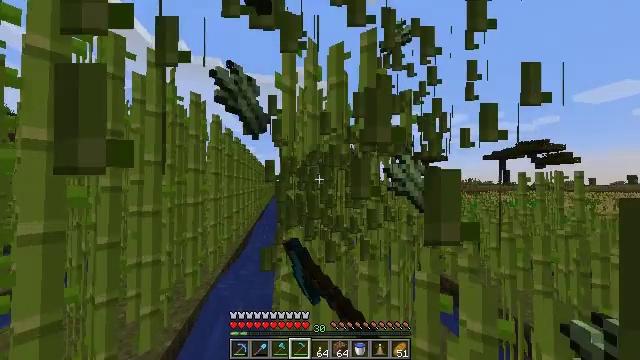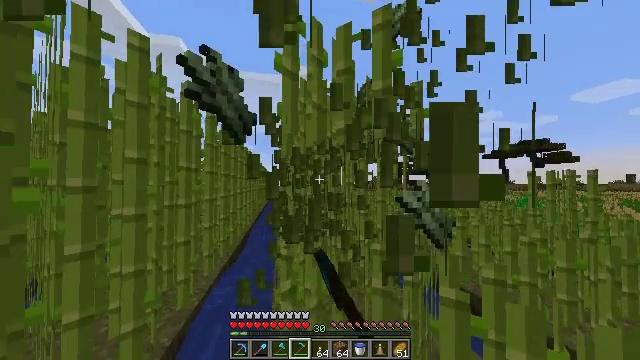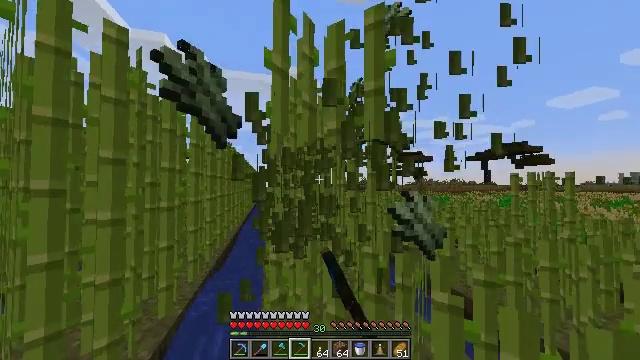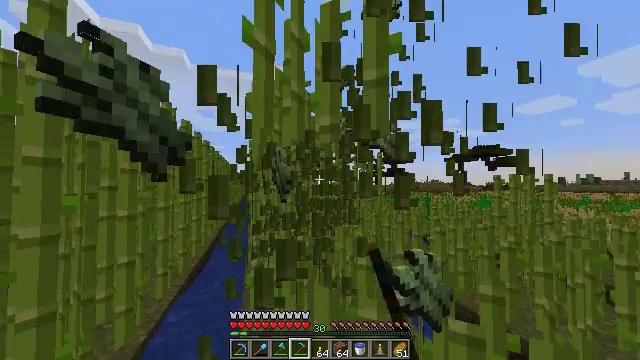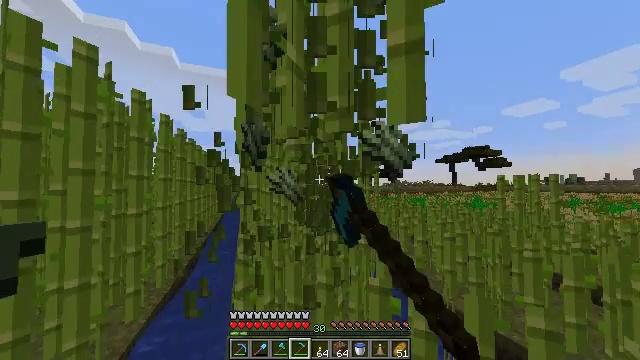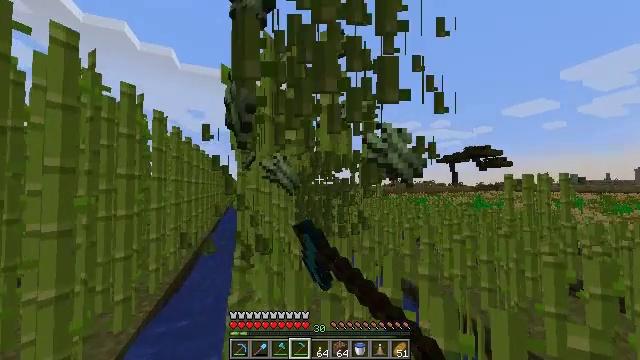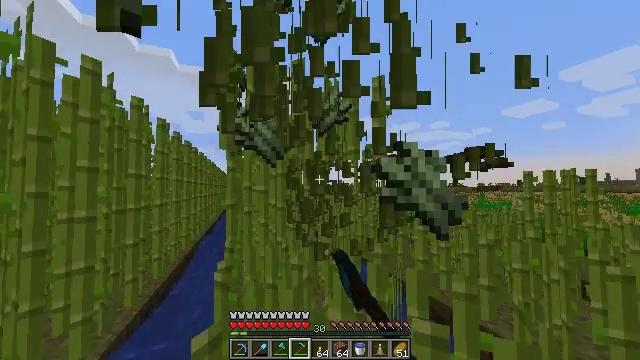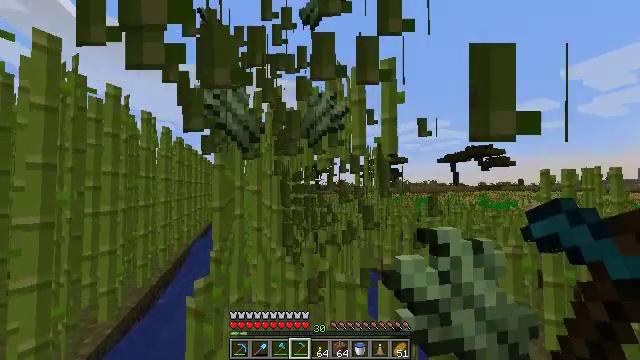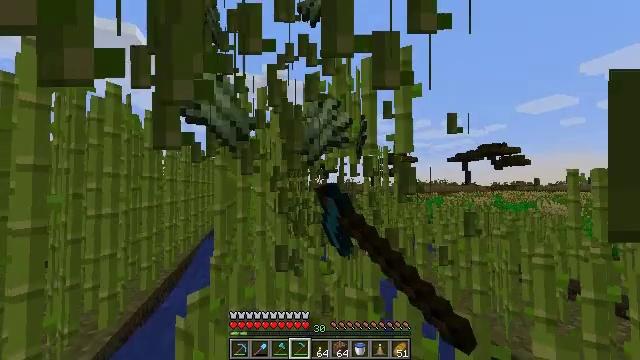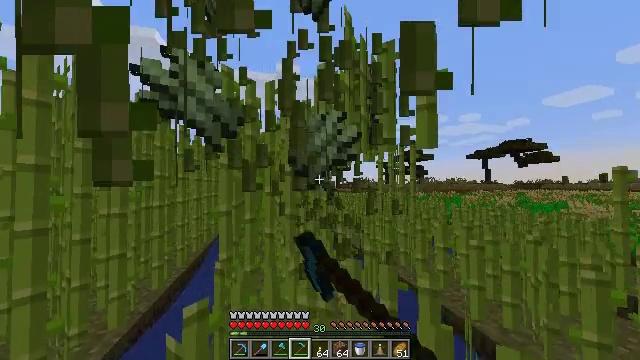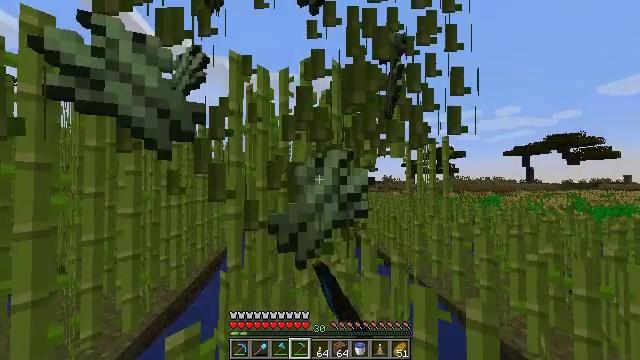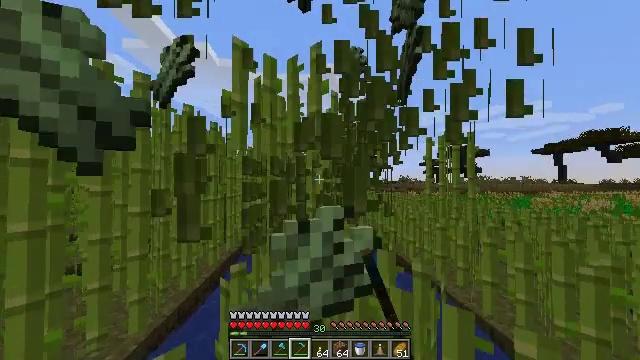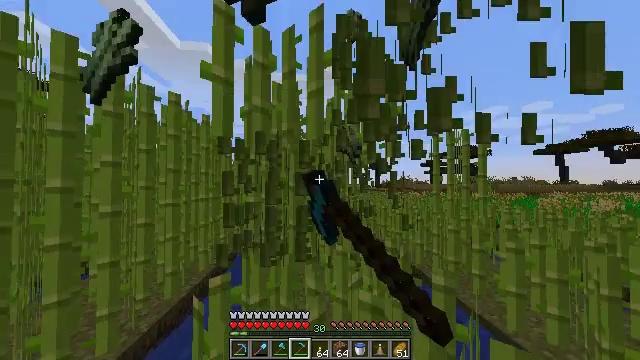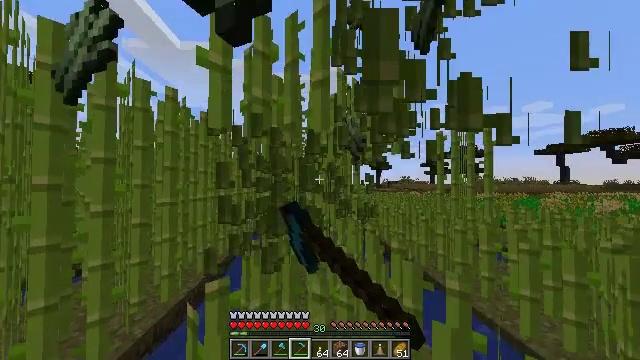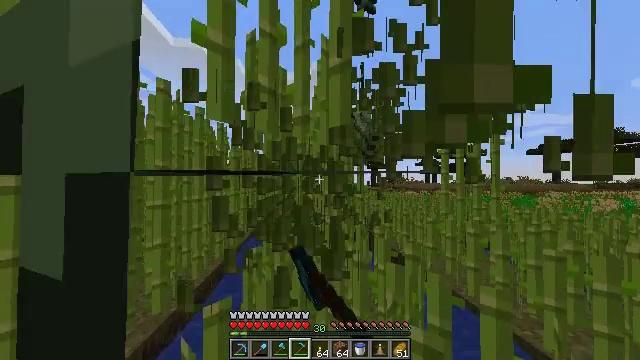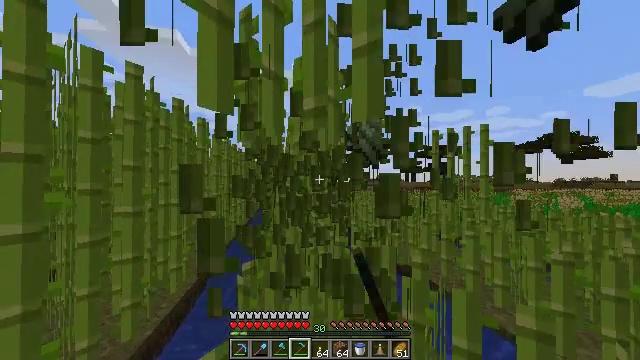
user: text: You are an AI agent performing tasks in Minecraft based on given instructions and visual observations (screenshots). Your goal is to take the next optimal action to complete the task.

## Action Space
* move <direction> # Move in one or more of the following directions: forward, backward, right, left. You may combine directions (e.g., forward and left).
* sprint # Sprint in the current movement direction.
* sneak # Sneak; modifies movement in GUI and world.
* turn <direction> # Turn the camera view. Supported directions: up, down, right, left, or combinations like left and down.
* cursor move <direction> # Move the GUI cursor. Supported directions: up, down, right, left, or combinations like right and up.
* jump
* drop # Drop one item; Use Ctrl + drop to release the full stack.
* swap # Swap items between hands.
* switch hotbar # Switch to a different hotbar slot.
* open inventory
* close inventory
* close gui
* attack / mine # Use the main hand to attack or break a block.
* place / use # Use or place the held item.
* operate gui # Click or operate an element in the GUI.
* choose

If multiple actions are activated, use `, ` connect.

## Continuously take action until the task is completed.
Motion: motion action
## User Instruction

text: Mine the sugar cane near rivers.
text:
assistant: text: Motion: move forward, sprint, attack / mine
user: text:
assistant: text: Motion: move forward, sprint, turn right, attack / mine
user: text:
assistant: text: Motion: move forward, sprint, turn right, attack / mine
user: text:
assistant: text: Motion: move forward, sprint, turn right, attack / mine
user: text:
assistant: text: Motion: move forward, sprint, attack / mine
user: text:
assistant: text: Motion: move forward, sprint, attack / mine
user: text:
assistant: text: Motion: move forward, sprint, attack / mine
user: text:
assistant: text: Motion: move forward, sprint, turn left, attack / mine
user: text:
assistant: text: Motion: move forward, sprint, turn left, attack / mine
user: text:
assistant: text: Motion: move forward, sprint, turn left, attack / mine
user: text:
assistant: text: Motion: move forward, sprint, turn left, attack / mine
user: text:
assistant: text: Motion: move forward and move left, sprint, attack / mine
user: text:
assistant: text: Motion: move forward and move left, sprint, attack / mine
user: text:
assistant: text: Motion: move forward and move left, sprint, turn right, attack / mine
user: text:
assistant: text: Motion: move forward, sprint, turn right, attack / mine
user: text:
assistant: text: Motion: move forward, sprint, turn right, attack / mine
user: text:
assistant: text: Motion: move forward, sprint, turn right, attack / mine
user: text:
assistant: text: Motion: move forward, sprint, attack / mine
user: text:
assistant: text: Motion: move forward, sprint, attack / mine
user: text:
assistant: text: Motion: move forward, sprint, turn left, attack / mine
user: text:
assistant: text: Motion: move forward, sprint, turn left, attack / mine
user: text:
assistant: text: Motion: move forward, sprint, turn left, attack / mine
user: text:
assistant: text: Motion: move forward, sprint, attack / mine
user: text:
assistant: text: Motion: move forward, sprint, turn right, attack / mine
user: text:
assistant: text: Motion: move forward and move left, sprint, turn right, attack / mine
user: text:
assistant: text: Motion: move forward and move left, sprint, turn right, attack / mine
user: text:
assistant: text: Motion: move forward and move left, sprint, attack / mine
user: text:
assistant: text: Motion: move forward and move left, sprint, attack / mine
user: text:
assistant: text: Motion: move forward and move left, sprint, turn left, attack / mine
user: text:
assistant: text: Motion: move forward, sprint, turn left, attack / mine